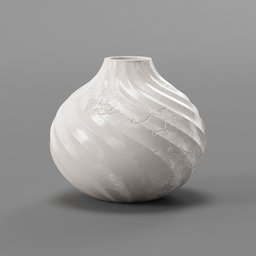
Label: decoration